Question: Below is the code of my Master Page. When I enable ScriptManager and related tags (as shown below), IE generates error: 'Sys is undefined' while debugging. When I disable AJAX, the error is not shown. The page and related code is working properly irrespective of the error shown or not shown.
'''
<%@ Master Language="C#" AutoEventWireup="true" CodeFile="MasterPage.master.cs" Inherits="MasterPage" %>
<%@ Register Assembly="System.Web.Extensions, Version=1.0.61025.0, Culture=neutral, PublicKeyToken=31bf3856ad364e35"
Namespace="System.Web.UI" TagPrefix="asp" %>
<!DOCTYPE html PUBLIC "-//W3C//DTD XHTML 1.0 Transitional//EN" "http://www.w3.org/TR/xhtml1/DTD/xhtml1-transitional.dtd">
<html xmlns="http://www.w3.org/1999/xhtml" >
<head runat="server">
<title></title>
<!-- Project CSS attachments -->
<link href="Stylesheets/StyleSheet2.css" rel="stylesheet" type="text/css" />
<link href="Stylesheets/ReportsMenu.css" type="text/css" rel="Stylesheet" />
<link href="Stylesheets/StyleSheet.css" rel="stylesheet" type="text/css" />
<link href="Stylesheets/TubewellReportsMenu.css" rel="stylesheet" type="text/css" />
<!-- JQuery Core attachment -->
<link href="Resources/JQueryScripts/Core/jquery-1.6.4.min.js" type="text/javascript" />
<link href="Resources/JQueryScripts/Core/jquery.min.js" type="text/javascript" />
<!-- JQuery MSG Plugin library attachments -->
<link href="Resources/JQueryScripts/MsgPlugin/jquery.center.min.js" type="text/javascript" />
<link href="Resources/JQueryScripts/MsgPlugin/jquery.msg.js" type="text/javascript" />
<link href="Resources/JQueryScripts/MsgPlugin/jquery.msg.min.js" type="text/javascript" />
<link href="Resources/JQueryScripts/MsgPlugin/jquery.msg.css" rel="Stylesheet" type="text/css" />
<!-- JQuery Message Box Library attachments -->
<link href="Resources/JQueryScripts/MsgBox/jquery.dragndrop.min.js" type="text/javascript" />
<link href="Resources/JQueryScripts/MsgBox/jquery.msgbox.js" type="text/javascript" />
<link href="Resources/JQueryScripts/MsgBox/jquery.msgbox.css" type="text/javascript" />
</head>
<body>
<form id="form1" runat="server">
<asp:ScriptManager ID="ScriptManager1" runat="server"></asp:ScriptManager>
<asp:UpdatePanel ID="UpdatePanel1" runat="server">
<ContentTemplate>
<div runat="server">
<div class="TopBand" runat="server">
<asp:LinkButton ID="LinkButton1" runat="server" PostBackUrl="~/Default.aspx" >Home</asp:LinkButton>&nbsp;&nbsp;&nbsp;&nbsp;
<asp:LinkButton ID="lbAdministration" runat="server" PostBackUrl="~/Admin.aspx" >Administration</asp:LinkButton>&nbsp;&nbsp;&nbsp;&nbsp;
<asp:LinkButton ID="LinkButton2" runat="server" PostBackUrl="~/pheTubewellFiles/contentReportTubewellMenu.aspx">Tubewell Reports</asp:LinkButton>&nbsp;&nbsp;&nbsp;&nbsp;
<asp:LinkButton ID="lbReports" runat="server" PostBackUrl="~/pheSchemeFiles/contentReportSchemesMenu.aspx">Scheme Reports</asp:LinkButton>&nbsp;&nbsp;&nbsp;&nbsp;
<asp:LinkButton ID="lbRegister" runat="server" PostBackUrl="~/pheSchemeFiles/contentReportAllSchemeTypes.aspx">Register</asp:LinkButton>&nbsp;&nbsp;&nbsp;&nbsp;
</div>
<div id="divContentPlaceHolder" runat="server" class="ContentPlaceHolder">
<asp:contentplaceholder id="ContentPlaceHolder1" runat="server">
</asp:contentplaceholder>
</div>
</div>
</ContentTemplate>
</asp:UpdatePanel>
</form>
</body>
</html>
'''
The error shown at run-time in IE debugger is this:

Why is and related AJAX tags giving this error?
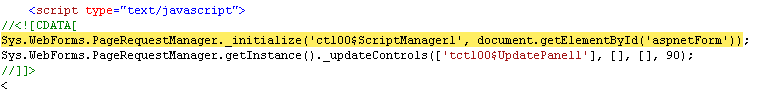
Answer: You are using '<link>' tags to include javascript files. They should be included like this:
'''
<script type="text/javascript" src="script.js"></script>
'''
You also have one of your last '<link>' tags importing a css file but its type set to javascript:
'''
<link href="Resources/JQueryScripts/MsgBox/jquery.msgbox.css" type="text/javascript" />
'''
Solve these problems and maybe the rest will work?